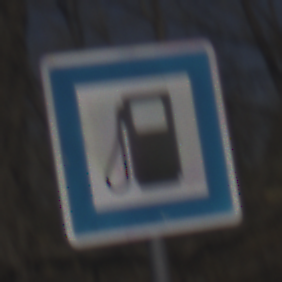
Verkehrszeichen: Tankstelle
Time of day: Midday
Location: Outdoor (Nature)
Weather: Clear
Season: NotSpecified
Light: Natural